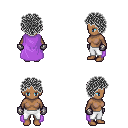
a pixel art fantasy rpg character, female body template, human, dark skin, lavender cape, white pants, gray curly afro hairstyle, metal gloves, four views (front, back, left, right), 2x2 character sprite sheet, small pixel art, hard edges, no anti-aliasing